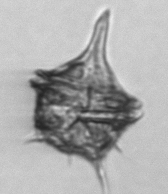
Label: Amylax